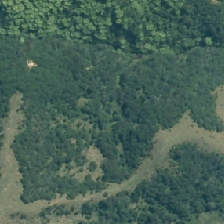
Land cover: manuka_kanuka